Group 1:
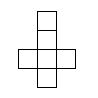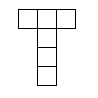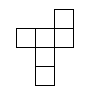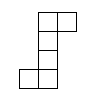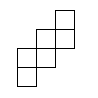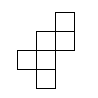
Group 2:
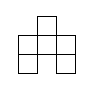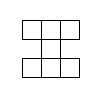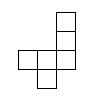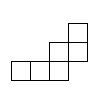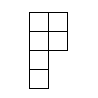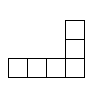
Rule separating the two groups: Nets of cubes vs. not nets of cubes.
Concepts: 3d_net
Author: Jago Collins